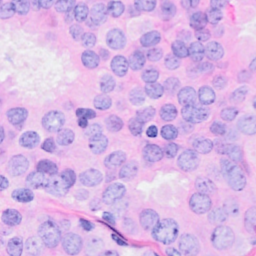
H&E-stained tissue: Breast